Question: I am using Winform, C#, Mysql in Project.
In that i add one RDLC report. and created table. its have more then 35 columns. So table very large. I make strech in the table. But till the table long. So i deside to reduce the Font Size of the Table.
So that i change the Tablex Font 10pt to 5pt. But Nothing Change.

When I take a PDF Format. It Split Two page. Is not A good Format Report Na.
So Pls Help me....
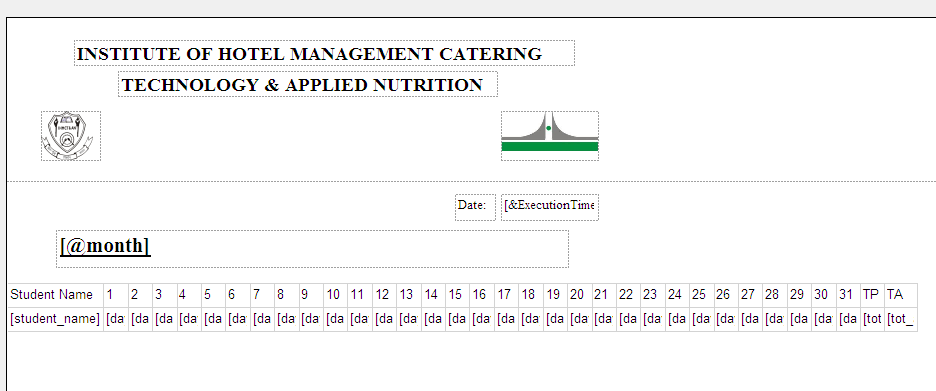
Answer: The font of the table doesn't appear to change cells that already exist. Click the grey bar on the left of the table to select an entire row (for example, the one with three lines changes the detail row) and change the font there. All the cells in that row will have their font changed.